Question: It's been days i'm struggling with this relationship connection.
Data model

I have the following json:
'''
{
"response":{
"pageInfo":[
],
"threads":{
"userId":"1",
"threadId":"58",
"status":"",
"timestamp":"2015-02-03T13:24:29.000Z",
"messages":[
{
"messageId":"23",
"threadId":"58",
"participantId":"106",
"text":"test",
"status":"",
"timestamp":"2015-02-03 13:24:29"
}
],
"participants":[
{
"participantId":"106",
"threadId":"58",
"userId":"1",
"user":{
"id":"1",
"username":"admin",
"email":"admin@go-surfin.com",
"medias":[
{
"id":"181",
"userId":"1",
"serviceName":"surfin",
"serviceURL":"http:\/\/media.go-surfin.com\/",
"mimeType":"image\/jpeg",
"size":"43505",
"width":"480",
"height":"320",
"filename":"c5564a10-f950-4398-a655-c9b31a0e8500.jpeg",
"url":"uploads\/avatar\/c5564a10-f950-4398-a655-c9b31a0e8500.jpeg",
"name":"",
"type":"AVATAR",
"status":"APPROUVED",
"comments":[
],
"likeIds":[
],
"timestamp":"2015-01-28T07:53:03.000Z"
}
],
"stats":{
"userId":"1",
"followers":2,
"followings":3,
"medias":3,
"trips":0,
"spots":506
},
"profile":{
"country":"FR",
"type":"SURFER",
"pro":"0"
},
"social":{
"facebook":"",
"youtube":"",
"twitter":"",
"instagram":""
},
"created":"2014-09-10T11:05:08.000Z",
"followingIds":[
"23",
"19",
"3"
],
"settings":[
{
"id":"17",
"userId":"1",
"type":"notifications",
"key":"notifications.newspot",
"value":"0",
"timestamp":"2014-11-12T16:52:20.000Z"
},
{
"id":"18",
"userId":"1",
"type":"notifications",
"key":"notifications.newcontest",
"value":"0",
"timestamp":"2014-11-05T15:56:22.000Z"
},
{
"id":"19",
"userId":"1",
"type":"notifications",
"key":"notifications.newmessage",
"value":"0",
"timestamp":"2014-11-04T09:14:29.000Z"
},
{
"id":"20",
"userId":"1",
"type":"metrics",
"key":"metrics.speed",
"value":"0",
"timestamp":"2015-01-25T17:57:31.000Z"
},
{
"id":"22",
"userId":"1",
"type":"metrics",
"key":"metrics.distance",
"value":"0",
"timestamp":"2014-11-30T11:17:31.000Z"
},
{
"id":"23",
"userId":"1",
"type":"metrics",
"key":"metrics.length",
"value":"0",
"timestamp":"2014-11-08T09:40:07.000Z"
},
{
"id":"24",
"userId":"1",
"type":"metrics",
"key":"metrics.forecast",
"value":"0",
"timestamp":"2014-11-30T11:17:31.000Z"
},
{
"id":"25",
"userId":"1",
"type":"notifications",
"key":"notifications.commentspot",
"value":"0",
"timestamp":"2014-11-12T16:52:20.000Z"
},
{
"id":"26",
"userId":"1",
"type":"notifications",
"key":"notifications.newplace",
"value":"1",
"timestamp":"2014-12-10T13:06:38.000Z"
},
{
"id":"27",
"userId":"1",
"type":"notifications",
"key":"notifications.mediaplace",
"value":"1",
"timestamp":"2014-12-10T17:37:30.000Z"
},
{
"id":"28",
"userId":"1",
"type":"notifications",
"key":"notifications.mediacontest",
"value":"1",
"timestamp":"2014-12-10T17:37:46.000Z"
},
{
"id":"30",
"userId":"1",
"type":"notifications",
"key":"notifications.mediaspot",
"value":"1",
"timestamp":"2014-12-11T08:41:50.000Z"
},
{
"id":"31",
"userId":"1",
"type":"notifications",
"key":"notifications.newtrip",
"value":"1",
"timestamp":"2015-01-16T14:13:37.000Z"
},
{
"id":"32",
"userId":"1",
"type":"notifications",
"key":"notifications.mediatrip",
"value":"1",
"timestamp":"2014-12-11T08:53:17.000Z"
},
{
"id":"33",
"userId":"1",
"type":"notifications",
"key":"notifications.jointrip",
"value":"1",
"timestamp":"2014-12-11T08:54:42.000Z"
},
{
"id":"36",
"userId":"1",
"type":"notifications",
"key":"notifications.commentplace",
"value":"1",
"timestamp":"2015-01-31T17:26:22.000Z"
}
],
"favorites":{
"userId":"1",
"placeIds":[
],
"spotIds":[
"4698"
],
"contestIds":[
],
"tripIds":[
]
},
"likes":{
"userId":"1",
"placeIds":[
],
"spotIds":[
],
"contestIds":[
],
"tripIds":[
],
"feedbackIds":[
],
"mediaIds":[
],
"statusIds":[
]
}
},
"status":"CREATOR",
"timestamp":"2015-02-03 13:20:33"
},
{
"participantId":"107",
"threadId":"58",
"userId":"2",
"user":{
"id":"2",
"username":"lgriffie",
"email":"lgriffie@go-surfin.com",
"medias":[
{
"id":"179",
"userId":"2",
"serviceName":"surfin",
"serviceURL":"http:\/\/media.go-surfin.com\/",
"mimeType":"image\/jpeg",
"size":"18808",
"width":"212",
"height":"212",
"filename":"a0de6758-97ac-4b84-9fae-e33b614640f0.jpeg",
"url":"uploads\/avatar\/a0de6758-97ac-4b84-9fae-e33b614640f0.jpeg",
"name":"",
"type":"AVATAR",
"status":"APPROUVED",
"comments":[
],
"likeIds":[
],
"timestamp":"2014-09-10T19:27:05.000Z"
}
],
"stats":{
"userId":"2",
"followers":1,
"followings":2,
"medias":1,
"trips":0,
"spots":0
},
"profile":{
"country":"US",
"type":"FOLLOWER",
"pro":"0"
},
"social":{
"facebook":"",
"youtube":"",
"twitter":"",
"instagram":""
},
"created":"2014-09-10T19:27:05.000Z",
"followingIds":[
"3",
"1"
]
},
"status":"NORMAL",
"timestamp":"2015-02-03 13:20:33"
}
],
"setting":{
"settingId":"7",
"threadId":"58",
"notification":"0",
"block":"0",
"timestamp":"2015-02-03 13:20:33"
}
},
"apiMethod":"threads:new"
}
}
'''
Here is the defined mapping for each entity
THREAD
'''
+ (RKEntityMapping *)mapping
{
RKEntityMapping *entityMapping = [RKEntityMapping mappingForEntityForName:[self entityName]
inManagedObjectStore:[RKManagedObjectStore defaultStore]];
[entityMapping addAttributeMappingsFromDictionary:@{
@"threadId": @"threadId",
@"userId": @"userId",
@"status": @"status",
@"timestamp": @"timestamp"
}];
entityMapping.identificationAttributes = @[ @"threadId" ];
[entityMapping addPropertyMapping:[RKRelationshipMapping relationshipMappingFromKeyPath:@"messages" toKeyPath:@"messages" withMapping:[AOThreadMessage mapping]]];
[entityMapping addPropertyMapping:[RKRelationshipMapping relationshipMappingFromKeyPath:@"participants" toKeyPath:@"participants" withMapping:[AOThreadParticipant mapping]]];
[entityMapping addPropertyMapping:[RKRelationshipMapping relationshipMappingFromKeyPath:@"setting" toKeyPath:@"setting" withMapping:[AOThreadSetting mapping]]];
[entityMapping addConnectionForRelationship:@"user" connectedBy:@{ @"userId": @"userId" }];
[entityMapping setAssignsDefaultValueForMissingAttributes:YES];
return entityMapping;
}
+ (RKResponseDescriptor *)responseDescriptor
{
return [RKResponseDescriptor responseDescriptorWithMapping:[AOThread mapping]
method:RKRequestMethodPOST | RKRequestMethodGET
pathPattern:nil
keyPath:@"response.threads"
statusCodes:RKStatusCodeIndexSetForClass(RKStatusCodeClassSuccessful)];
}
'''
THREAD MESSAGE
'''
+ (RKEntityMapping *)mapping
{
RKEntityMapping *entityMapping = [RKEntityMapping mappingForEntityForName:[self entityName]
inManagedObjectStore:[RKManagedObjectStore defaultStore]];
[entityMapping addAttributeMappingsFromDictionary:@{
@"messageId": @"messageId",
@"participantId": @"participantId",
@"text": @"text",
@"status": @"status",
@"timestamp": @"timestamp"
}];
entityMapping.identificationAttributes = @[ @"messageId" ];
[entityMapping addPropertyMapping:[RKRelationshipMapping relationshipMappingFromKeyPath:@"media" toKeyPath:@"media" withMapping:[AOMedia mapping]]];
[entityMapping setAssignsDefaultValueForMissingAttributes:YES];
return entityMapping;
}
+ (RKResponseDescriptor *)responseDescriptor
{
return [RKResponseDescriptor responseDescriptorWithMapping:[AOThreadMessage mapping]
method:RKRequestMethodPOST | RKRequestMethodGET
pathPattern:nil
keyPath:@"response.messages"
statusCodes:RKStatusCodeIndexSetForClass(RKStatusCodeClassSuccessful)];
}
'''
THREAD PARTICIPANTS
'''
+ (RKEntityMapping *)mapping
{
RKEntityMapping *entityMapping = [RKEntityMapping mappingForEntityForName:[self entityName]
inManagedObjectStore:[RKManagedObjectStore defaultStore]];
[entityMapping addAttributeMappingsFromDictionary:@{
@"participantId": @"participantId",
@"userId": @"userId",
@"status": @"status",
@"timestamp": @"timestamp"
}];
entityMapping.identificationAttributes = @[ @"participantId" ];
[entityMapping addPropertyMapping:[RKRelationshipMapping relationshipMappingFromKeyPath:@"user" toKeyPath:@"user" withMapping:[AOUser mapping]]];
[entityMapping setAssignsDefaultValueForMissingAttributes:YES];
return entityMapping;
}
+ (RKResponseDescriptor *)responseDescriptor
{
return [RKResponseDescriptor responseDescriptorWithMapping:[AOThreadParticipant mapping]
method:RKRequestMethodPOST | RKRequestMethodGET
pathPattern:nil
keyPath:@"response.participants"
statusCodes:RKStatusCodeIndexSetForClass(RKStatusCodeClassSuccessful)];
}
'''
THREAD SETTING
'''
+ (RKEntityMapping *)mapping
{
RKEntityMapping *entityMapping = [RKEntityMapping mappingForEntityForName:[self entityName]
inManagedObjectStore:[RKManagedObjectStore defaultStore]];
[entityMapping addAttributeMappingsFromDictionary:@{
@"settingId": @"settingId",
@"notification": @"notification",
@"block": @"block",
@"timestamp": @"timestamp"
}];
entityMapping.identificationAttributes = @[ @"settingId" ];
[entityMapping setAssignsDefaultValueForMissingAttributes:YES];
return entityMapping;
}
+ (RKResponseDescriptor *)responseDescriptor
{
return [RKResponseDescriptor responseDescriptorWithMapping:[AOThreadSetting mapping]
method:RKRequestMethodPOST | RKRequestMethodGET
pathPattern:nil
keyPath:@"response.setting"
statusCodes:RKStatusCodeIndexSetForClass(RKStatusCodeClassSuccessful)];
}
'''
The AOThreadMessage thread relationship is nil. Other relationships are correctly set.
'''
<AOThreadMessage: 0x7fa529a694d0> (entity: AOThreadMessage; id:
0xd00000000004001c <x-coredata://23C60BAE-57BD-4904-BF7B-7D550DE13190/AOThreadMessage/p1> ; data: {
address = nil;
media = nil;
messageId = 20;
participantId = 106;
status = "";
text = test;
thread = nil;
timestamp = "2015-02-03 13:20:33 +0000";
})
'''
For those who want to see the complete RestKit data mapping logs, just click here <URL>
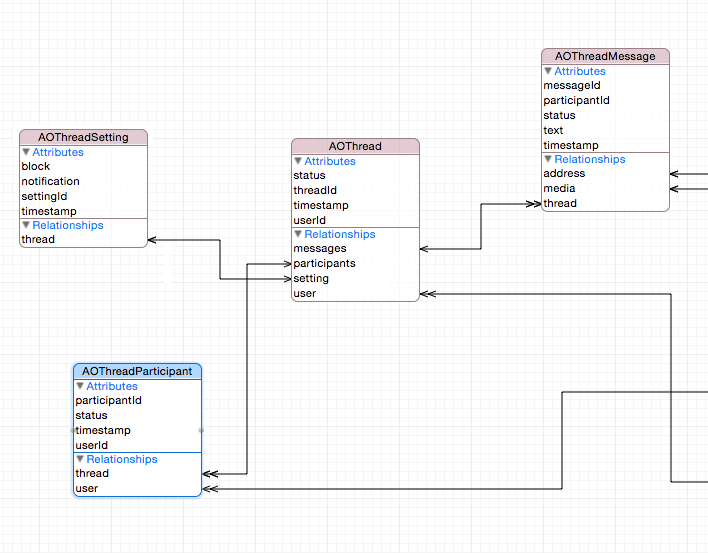
Answer: Your JSON contains everything, so you need no foreign key mappings. Indeed having them could be causing your problem and resulting in only the last item actually being added to the relationship (because the default is replace not union). So, remove all the foreign key mappings that will be used here.
You don't show your data model but 'participants', 'messages' and 'setting' should all be bi-directional where the inverse relationship is called 'thread' and then everything should work ok (I can't see any other obvious issues).
As an aside you should use path patterns to prevent obviously incorrect response descriptors from being tested all the time.